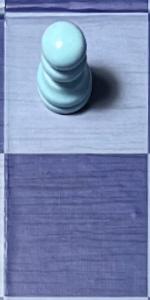
Label: Empty